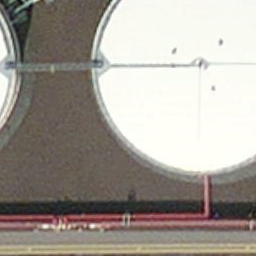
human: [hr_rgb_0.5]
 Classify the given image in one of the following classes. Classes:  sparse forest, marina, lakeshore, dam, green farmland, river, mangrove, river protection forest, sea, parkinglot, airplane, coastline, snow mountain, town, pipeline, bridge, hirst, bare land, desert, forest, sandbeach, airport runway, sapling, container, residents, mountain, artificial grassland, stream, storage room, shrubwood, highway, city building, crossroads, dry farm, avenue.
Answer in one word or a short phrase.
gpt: storage room